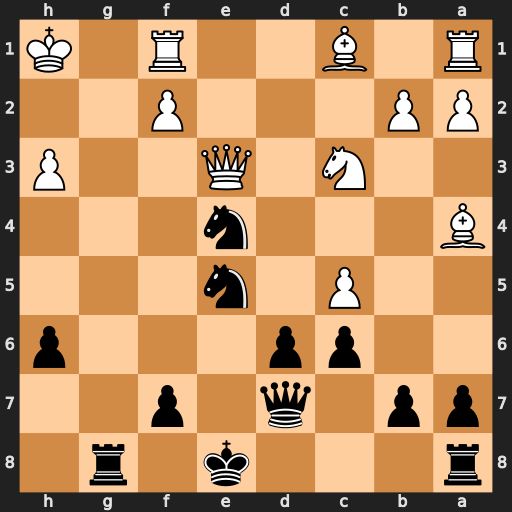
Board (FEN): r3k1r1/pp1q1p2/2pp3p/2P1n3/B3n3/2N1Q2P/PP3P2/R1B2R1K
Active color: b
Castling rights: q
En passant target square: -
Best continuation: Ng3+ Kg2 Nf5+